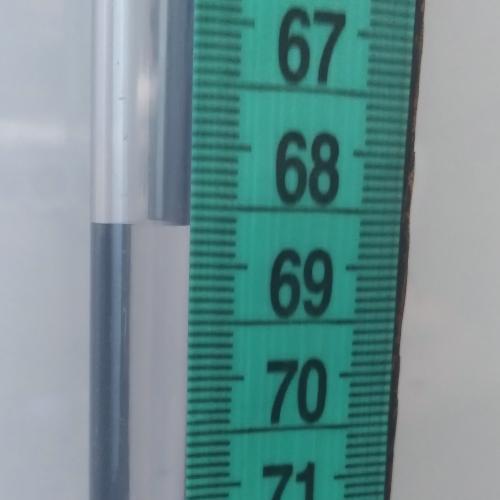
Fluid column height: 68.7 cm